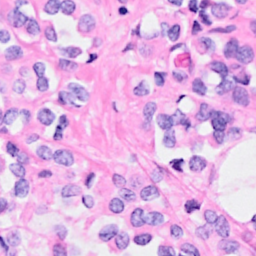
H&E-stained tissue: Breast